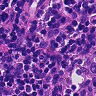
Metastatic tissue present: no